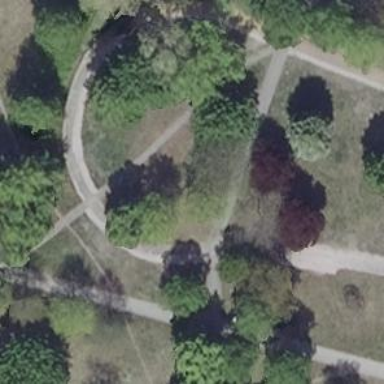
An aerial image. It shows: Row of deciduous broadleaved trees.